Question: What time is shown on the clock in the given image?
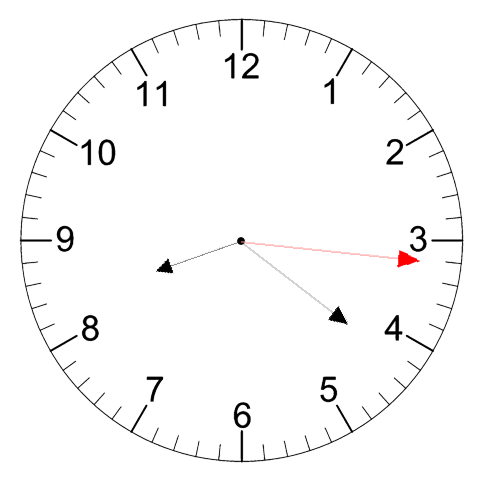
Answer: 08:21:16